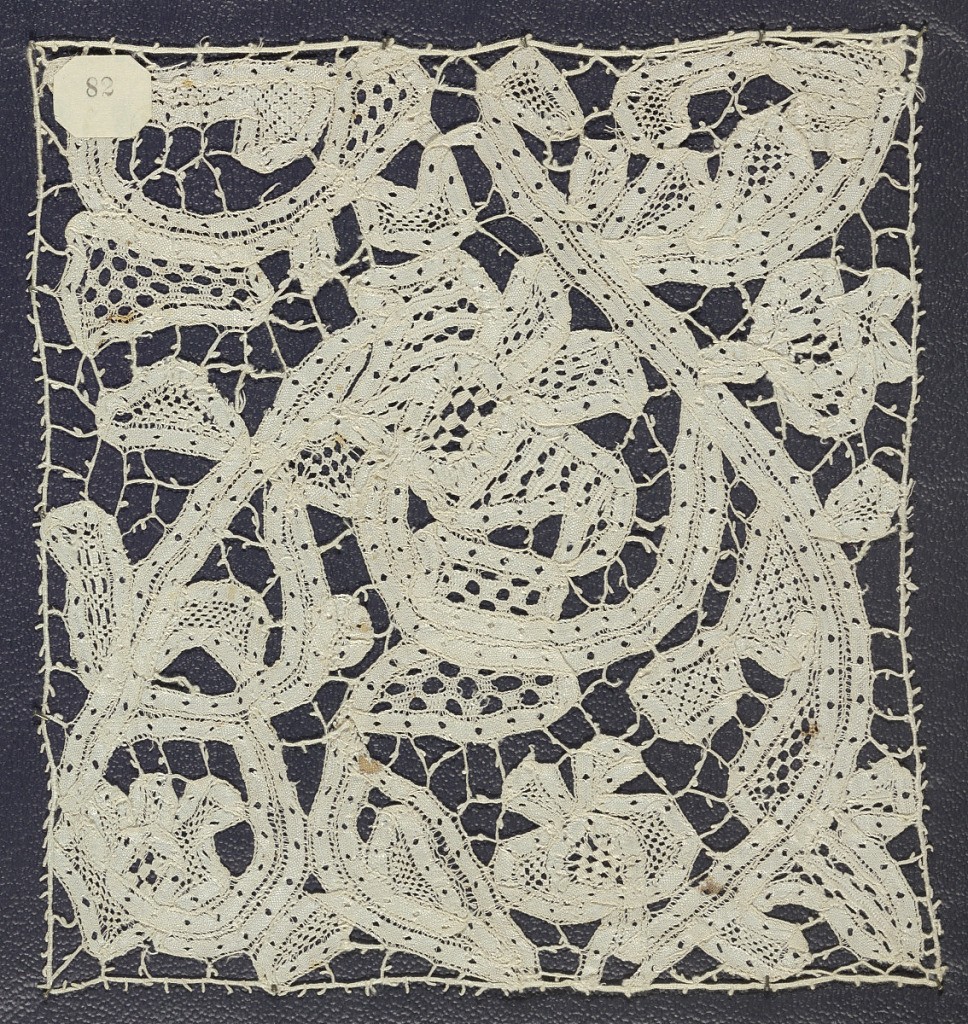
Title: Sample
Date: early 18th century
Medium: Technique: tape lace with filling stitches
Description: Tape lace motif, floral vine; early 18th century Flemish mixed.